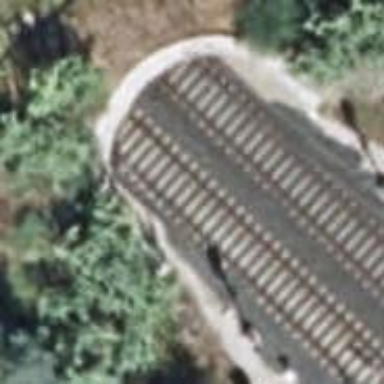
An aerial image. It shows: Railway tunnel with overhead electrified contact lines.